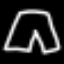
Label: pants